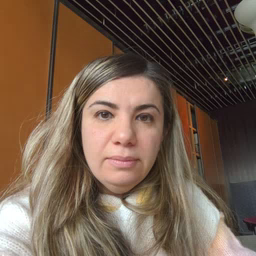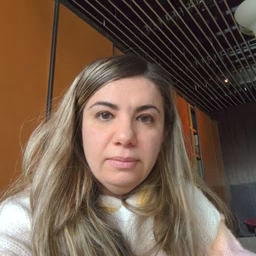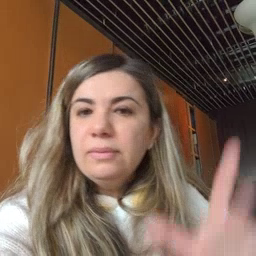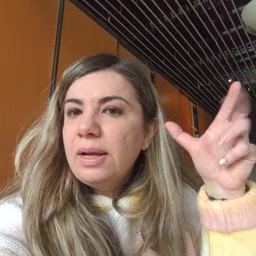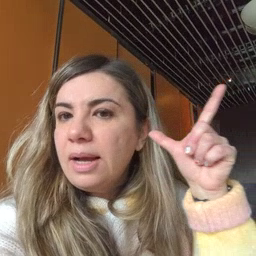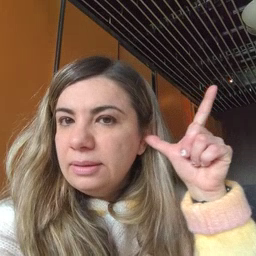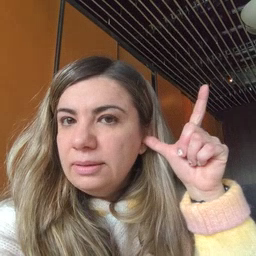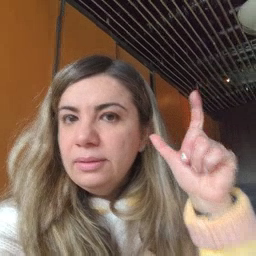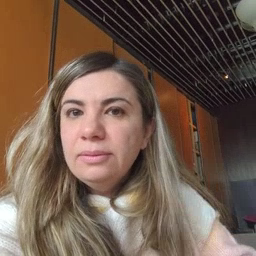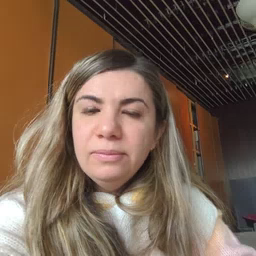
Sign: listen